Question:
I got two DOM elements in (A) relatively positioned '<div>'
One of them is (B) responsive image and the other is (C) absolutely positioned '<div>'
I'd like to to align (C)'s content vertically centered in (A)
Here is <URL> code
I'd like to find method which uses , not the javascript.
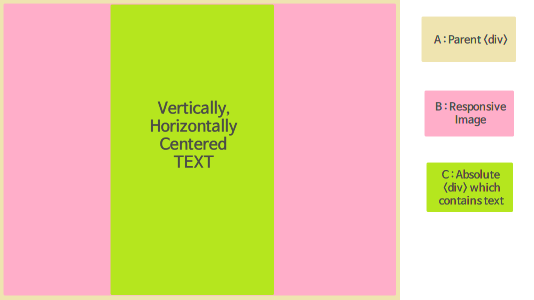
Answer: you have given teh 'height 100px' and 'width 100%'. But the height must be 100% and i give the width 60%. And to get center the div i give left 20%. Because width = 60% left = 20% and right 20% then 60% + 20% + 20% = 100%
<URL>